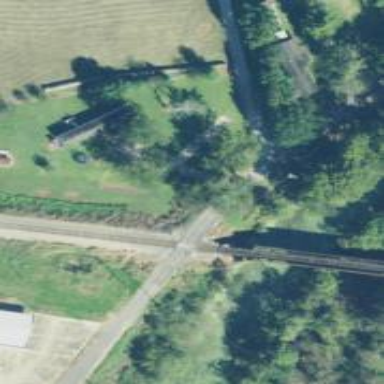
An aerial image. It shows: Railway track.